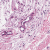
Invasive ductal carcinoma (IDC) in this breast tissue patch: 0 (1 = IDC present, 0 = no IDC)